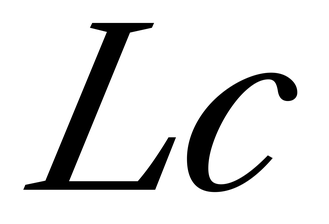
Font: LibreCaslonText-Italic_Italic